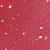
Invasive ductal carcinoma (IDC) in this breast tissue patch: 0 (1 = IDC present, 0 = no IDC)